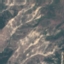
Land use / land cover: HerbaceousVegetation